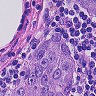
Metastatic tissue present: yes